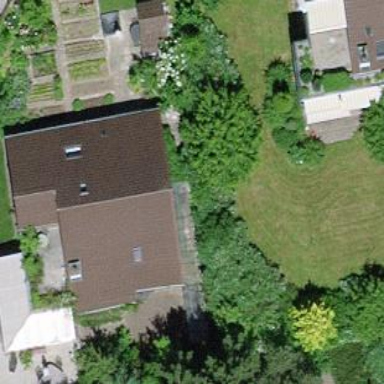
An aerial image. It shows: Residential building.